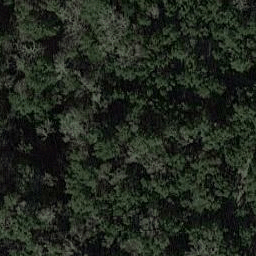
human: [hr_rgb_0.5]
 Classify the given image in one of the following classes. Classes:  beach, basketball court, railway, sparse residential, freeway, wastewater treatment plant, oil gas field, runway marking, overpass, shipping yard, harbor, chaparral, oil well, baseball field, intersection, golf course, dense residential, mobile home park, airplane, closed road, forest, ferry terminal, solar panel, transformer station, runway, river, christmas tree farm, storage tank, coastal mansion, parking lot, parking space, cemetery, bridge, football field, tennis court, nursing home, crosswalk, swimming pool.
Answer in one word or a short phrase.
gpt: forest